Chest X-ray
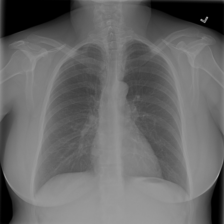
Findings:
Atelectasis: negative
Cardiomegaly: negative
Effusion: negative
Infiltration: negative
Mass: negative
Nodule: negative
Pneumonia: negative
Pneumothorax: negative
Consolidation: negative
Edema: negative
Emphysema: negative
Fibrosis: negative
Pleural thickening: negative
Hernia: negative